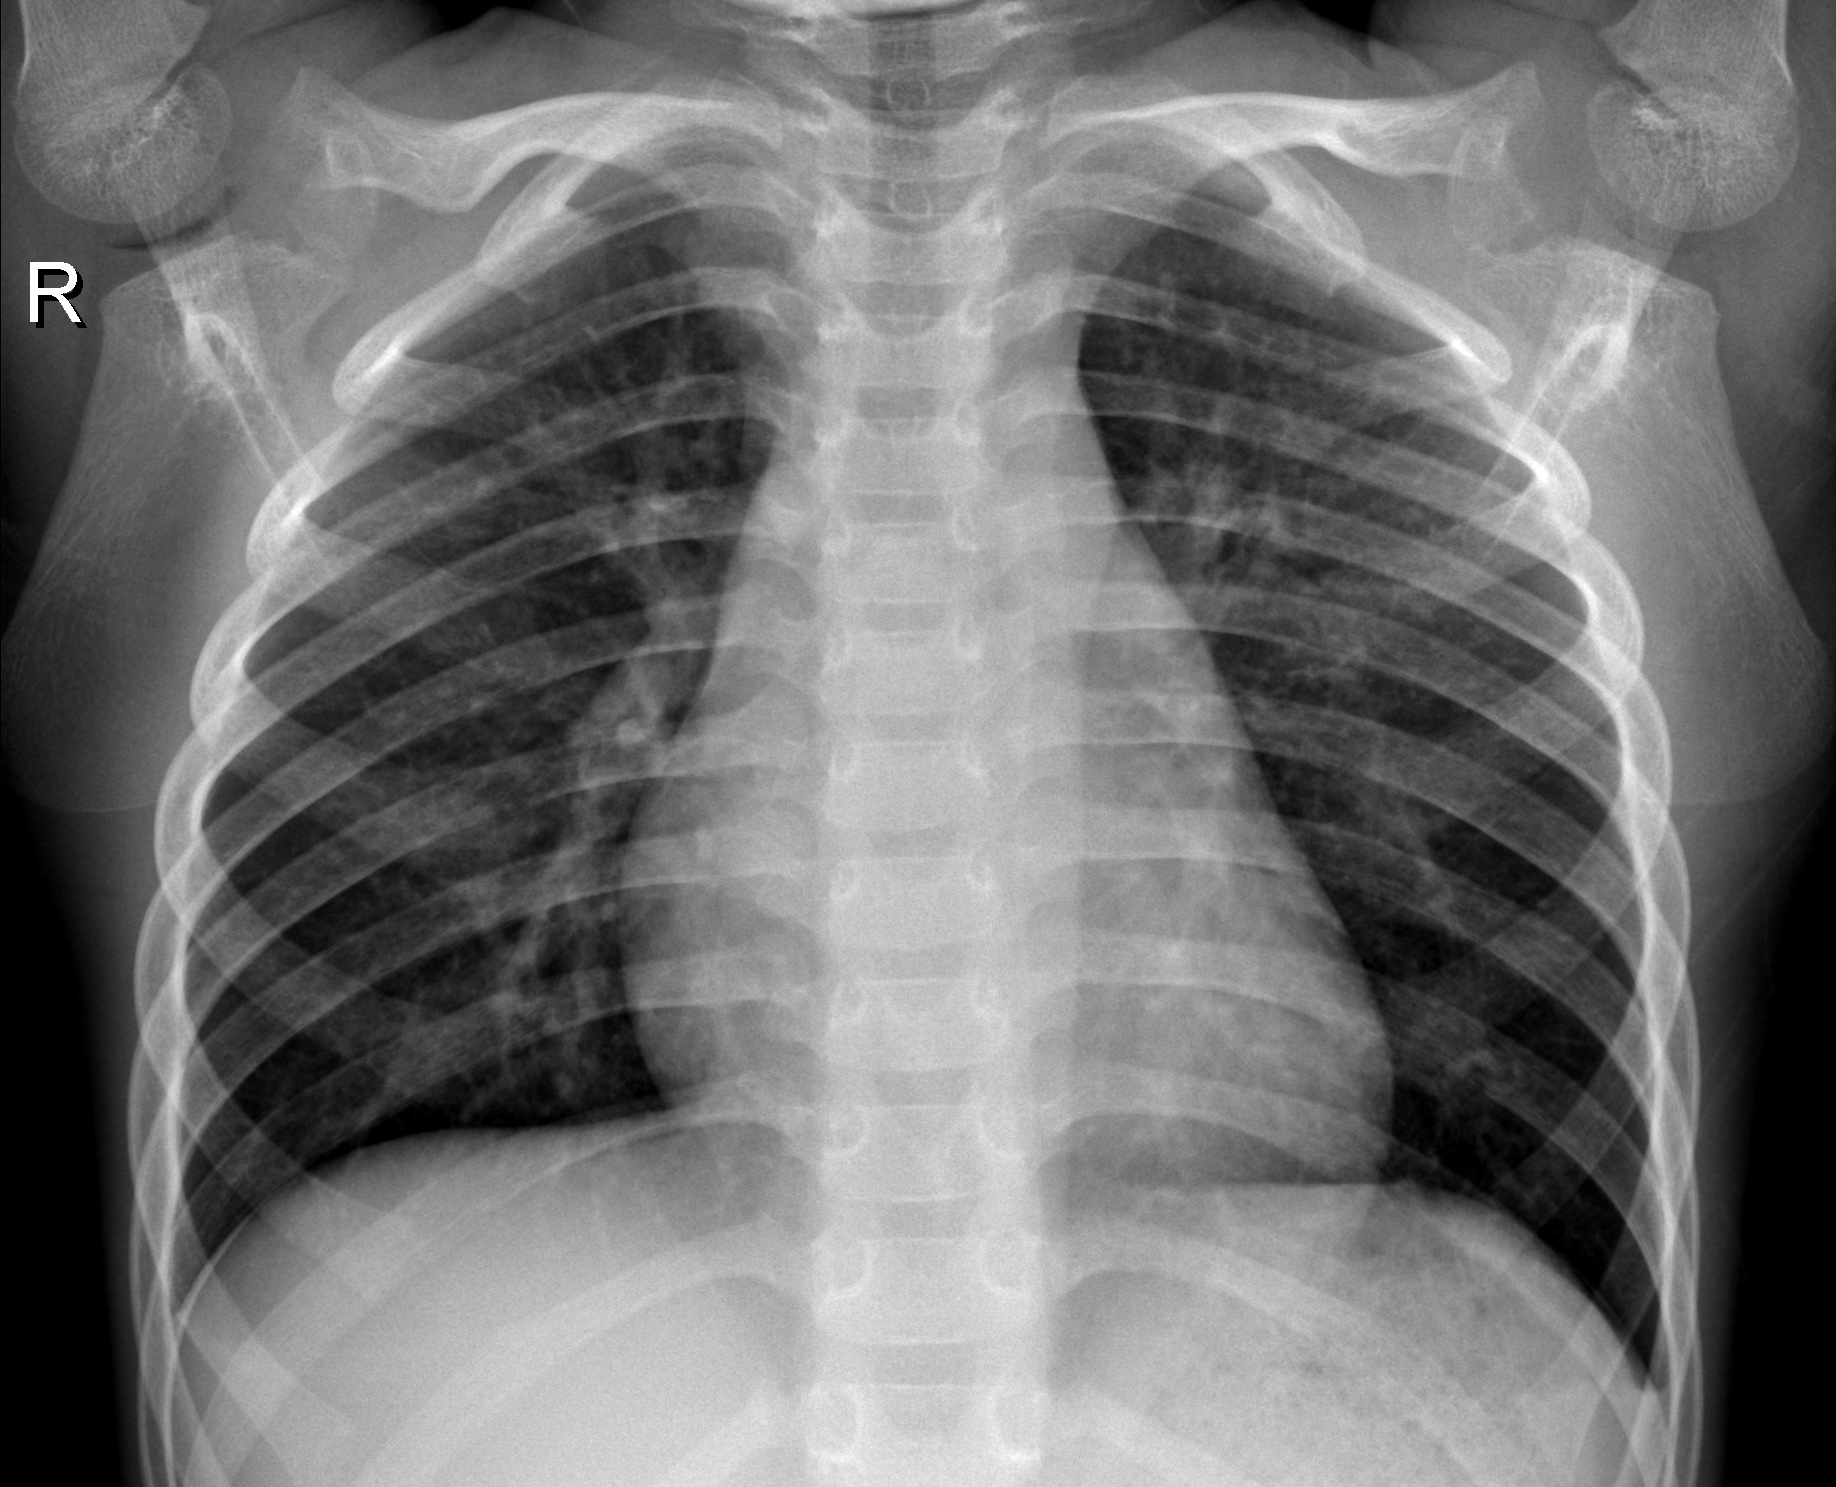
Diagnosis: NORMAL